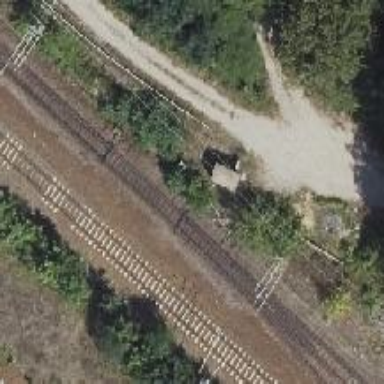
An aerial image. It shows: Rail siding with electrified contact lines.